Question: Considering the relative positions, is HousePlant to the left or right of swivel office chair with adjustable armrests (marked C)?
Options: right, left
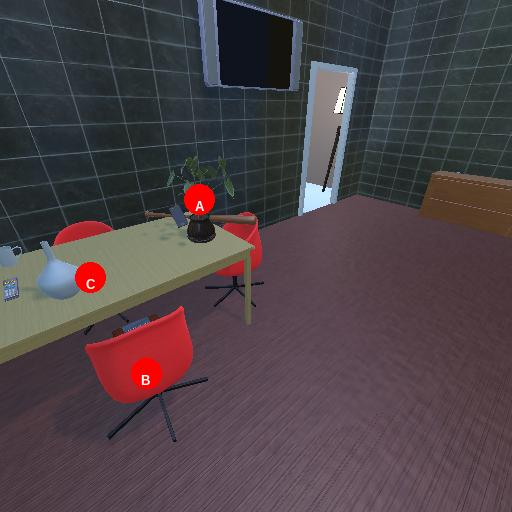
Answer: right